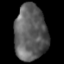
Tissue: lung
Cell type: T cells
Senescence score: 0.2173
Nuclear area (px): 1772
Mean DAPI intensity: 94.179